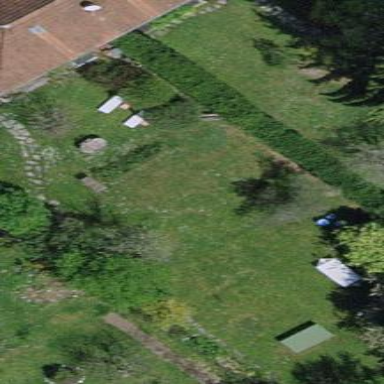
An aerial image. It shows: Garden surrounded by fence.